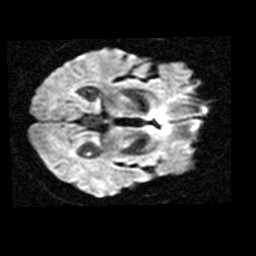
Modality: TRACE
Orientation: axial
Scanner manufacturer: siemens
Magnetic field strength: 1.5 T
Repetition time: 8.7 s
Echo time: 0.119 s